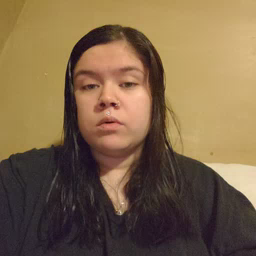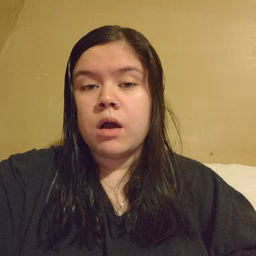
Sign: hide